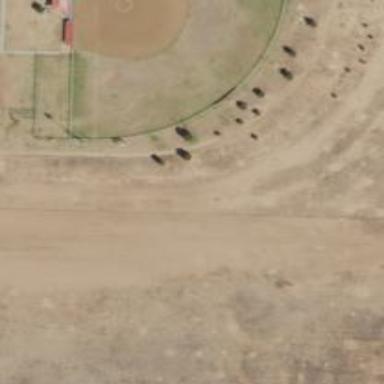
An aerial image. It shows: Baseball pitch for leisure and sports activities.